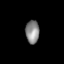
Tissue: lung
Cell type: Fibroblasts
Senescence score: 0.5469
Nuclear area (px): 310
Mean DAPI intensity: 136.035